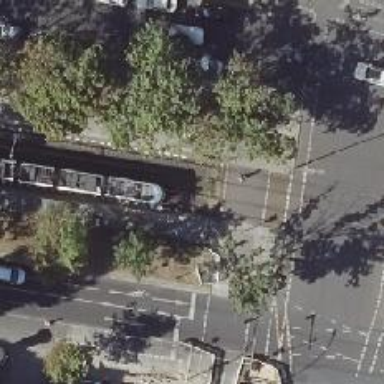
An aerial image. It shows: Footway that serves as traffic island.